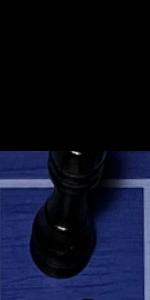
Label: Rook_Black